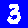
Digit: 3